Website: bh-photo
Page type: billing-address
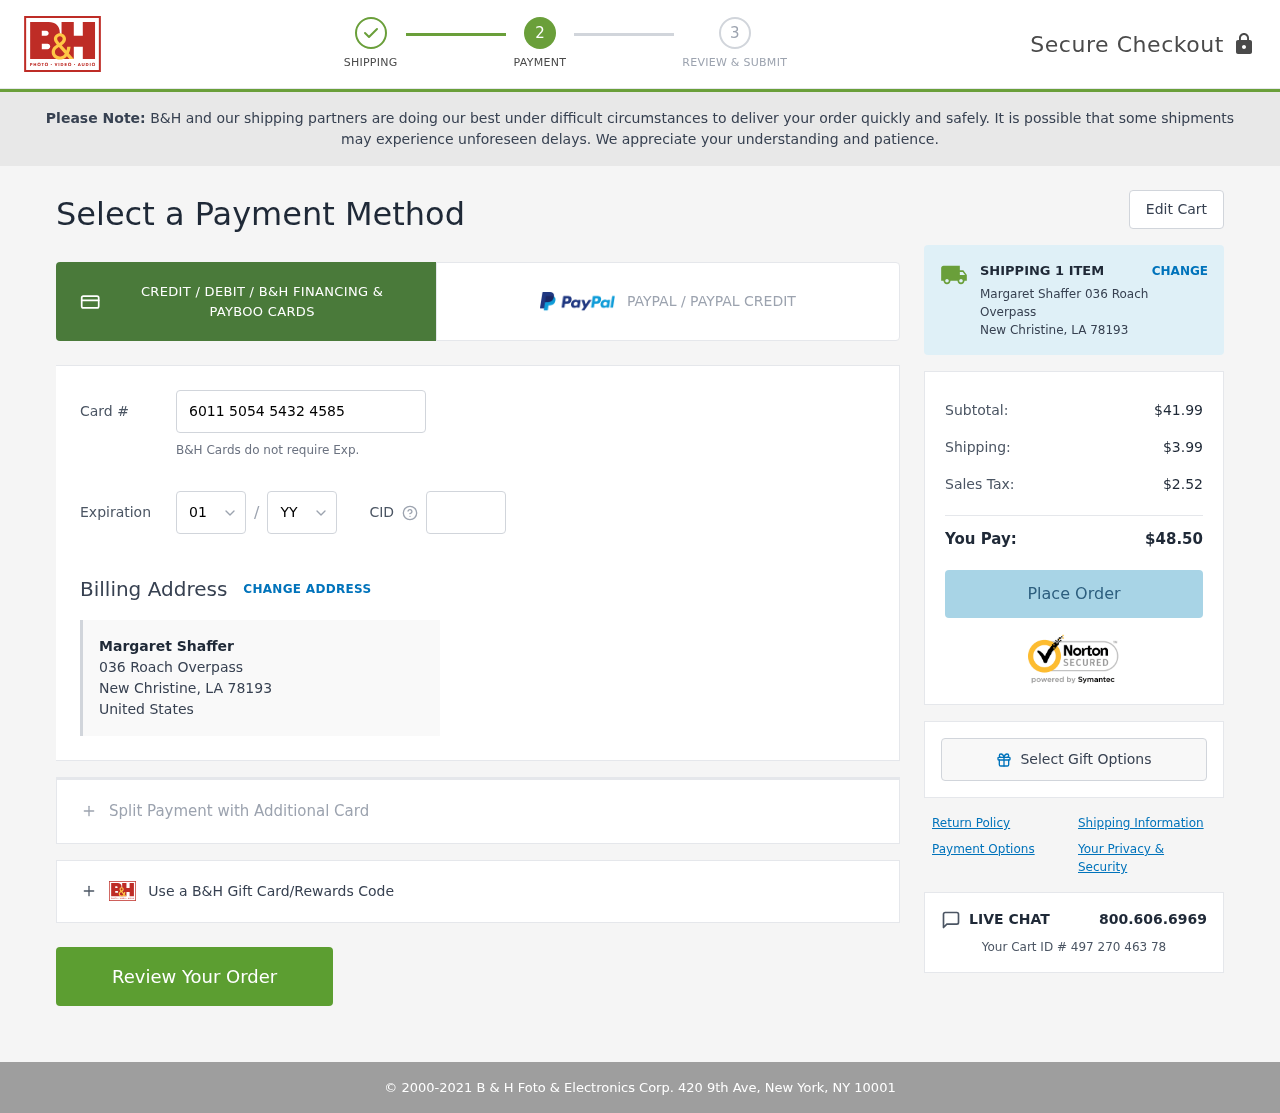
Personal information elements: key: PII_CARD_CVV
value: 264
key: PII_CARD_EXPIRY_MONTH
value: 01
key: PII_CARD_EXPIRY_YEAR
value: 26
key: PII_CARD_NUMBER
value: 6011 5054 5432 4585
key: PII_CITY
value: New Christine
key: PII_COUNTRY
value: United States
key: PII_FULLNAME
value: Margaret Shaffer
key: PII_POSTCODE
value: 78193
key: PII_STATE_ABBR
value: LA
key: PII_STREET
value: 036 Roach Overpass
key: PII_FULLNAME2
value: Margaret Shaffer
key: PII_STREET2
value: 036 Roach Overpass
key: PII_CITY_STATE_ZIP2
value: New Christine, LA
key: PII_POSTCODE2
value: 78193
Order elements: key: ORDER_NUM_ITEMS
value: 1
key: ORDER_SUBTOTAL
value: $41.99
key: ORDER_SHIPPING_COST
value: $3.99
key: ORDER_TAX
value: $2.52
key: ORDER_TOTAL
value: $48.50
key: ORDER_ID
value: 497 270 463 78